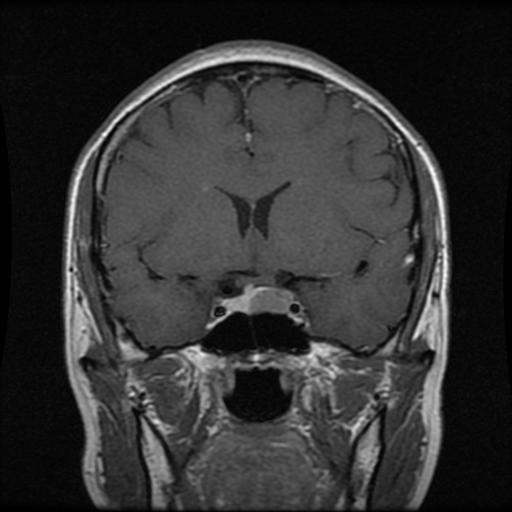
Label: pituitary